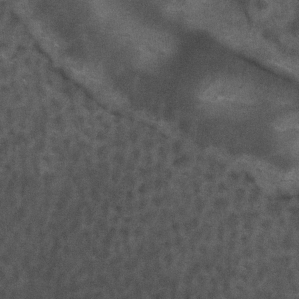
Label: non_frost